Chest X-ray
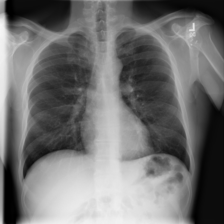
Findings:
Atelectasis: negative
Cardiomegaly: negative
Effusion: negative
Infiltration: negative
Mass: negative
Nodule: negative
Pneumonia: negative
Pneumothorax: negative
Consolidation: negative
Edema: negative
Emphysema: negative
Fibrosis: negative
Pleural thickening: negative
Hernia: negative